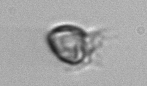
Label: Ciliophora